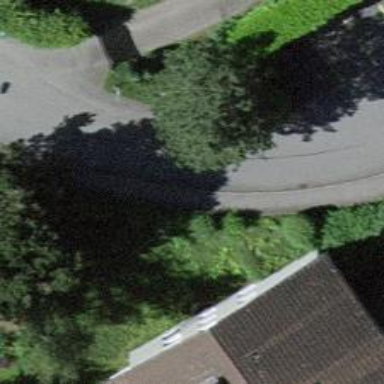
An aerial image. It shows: Sidewalk.